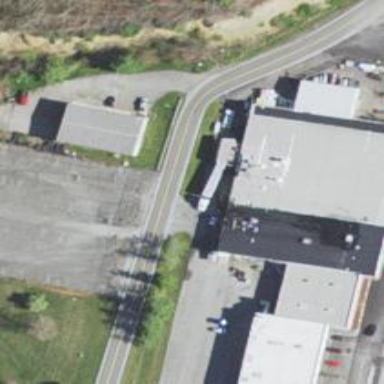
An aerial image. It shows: Retail building that serves as country store.